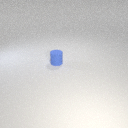
small blue rubber cylinder